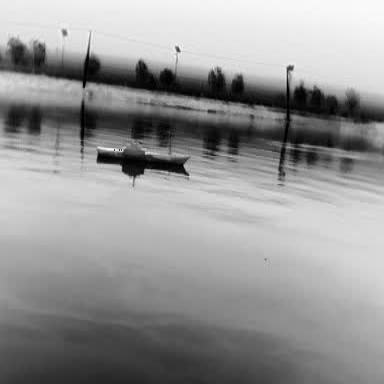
There is a warship in the infrared image.